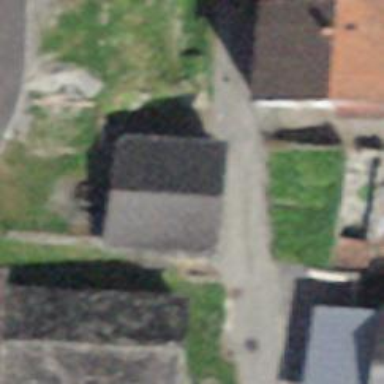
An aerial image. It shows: Cabin.